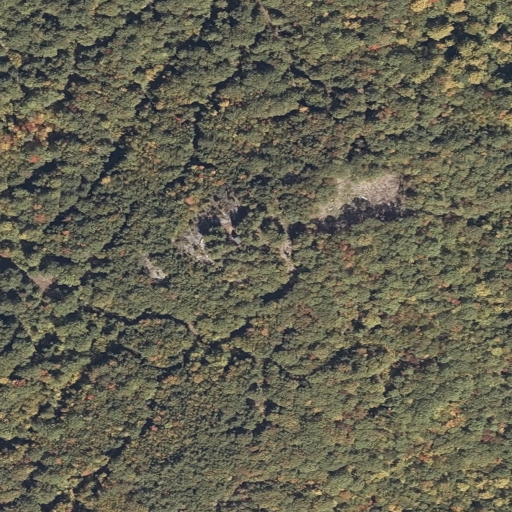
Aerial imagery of mountain in Maine named Bond Mountain containing mixed forest, deciduous forest, and evergreen forest